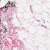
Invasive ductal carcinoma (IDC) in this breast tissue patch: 0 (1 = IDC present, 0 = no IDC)